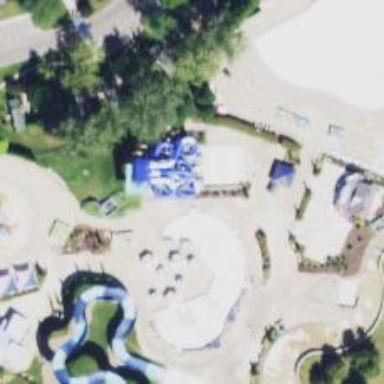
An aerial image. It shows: Water slide attraction.